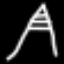
Label: The Eiffel Tower